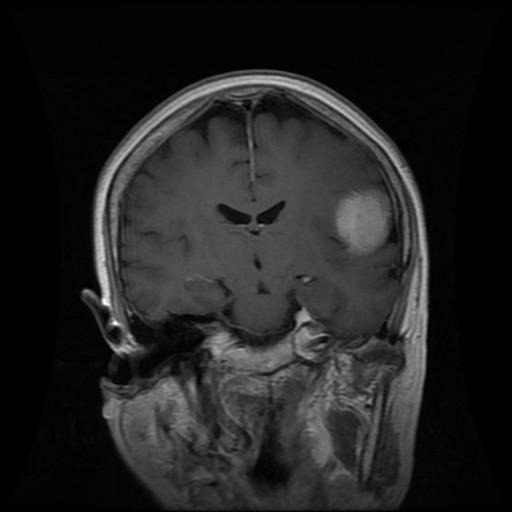
Label: meningioma